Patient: sex M, age 30
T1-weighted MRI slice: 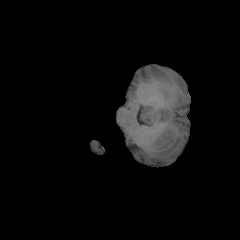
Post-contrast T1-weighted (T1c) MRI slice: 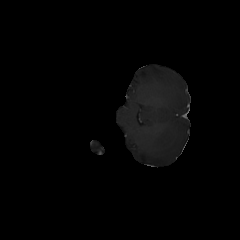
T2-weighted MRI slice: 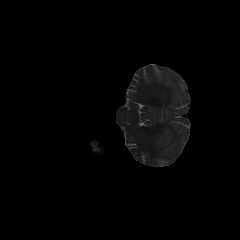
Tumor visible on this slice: no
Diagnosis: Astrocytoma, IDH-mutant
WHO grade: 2